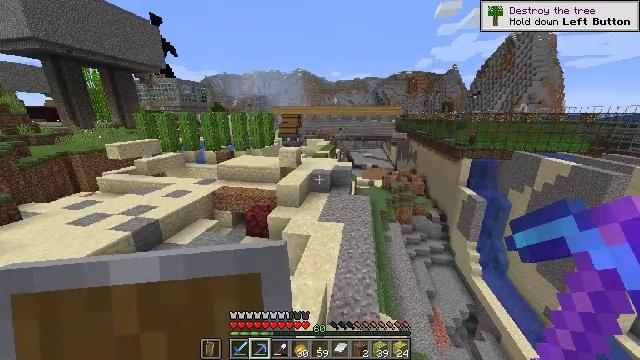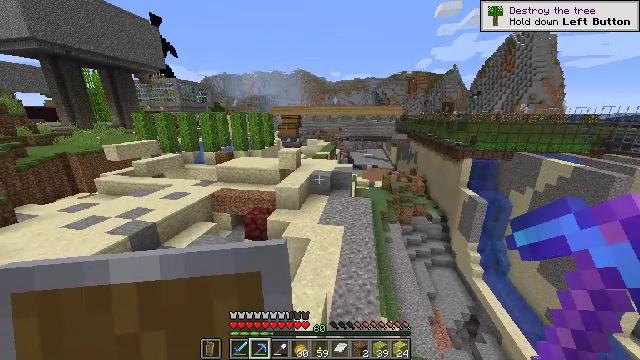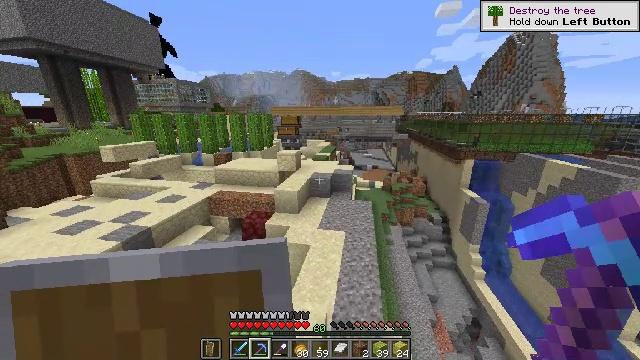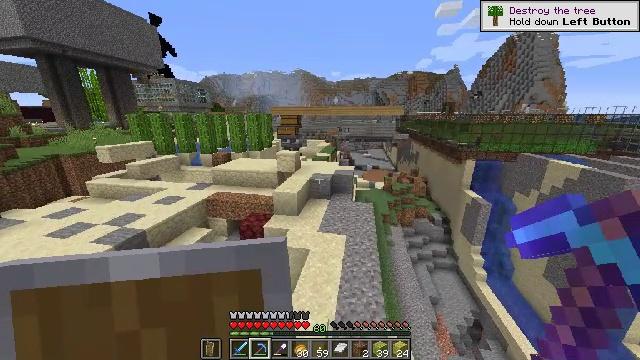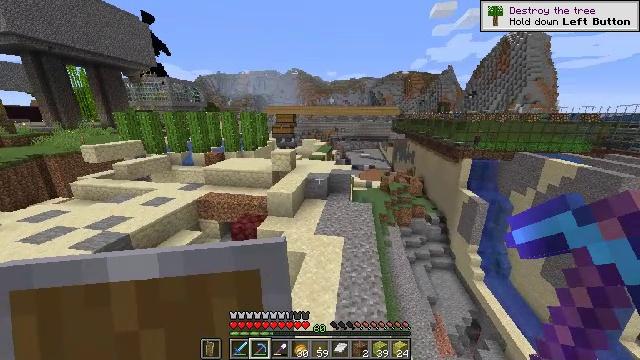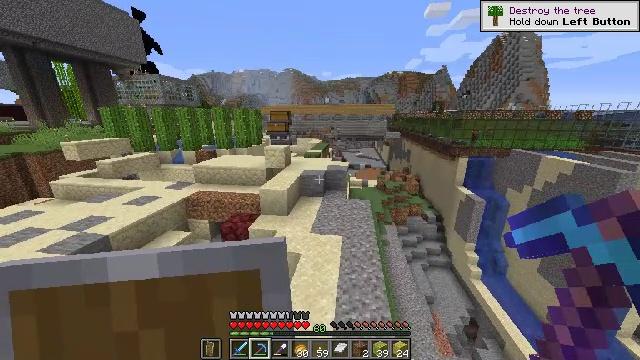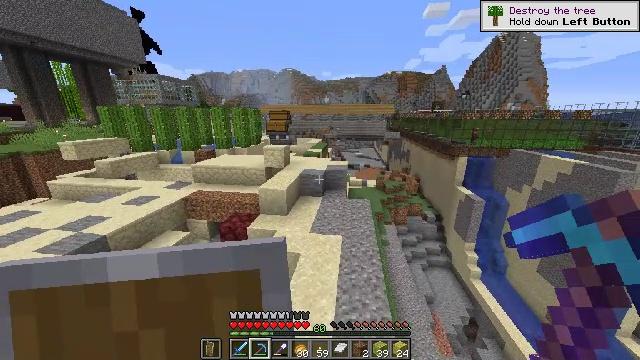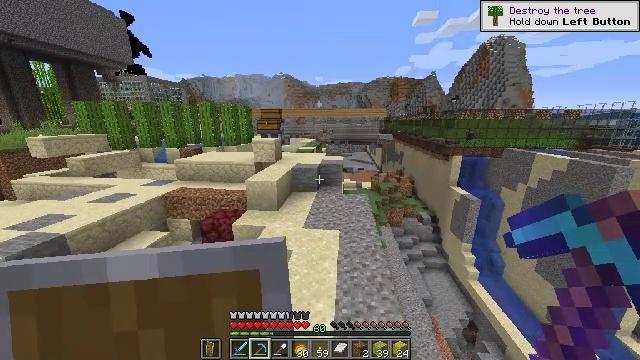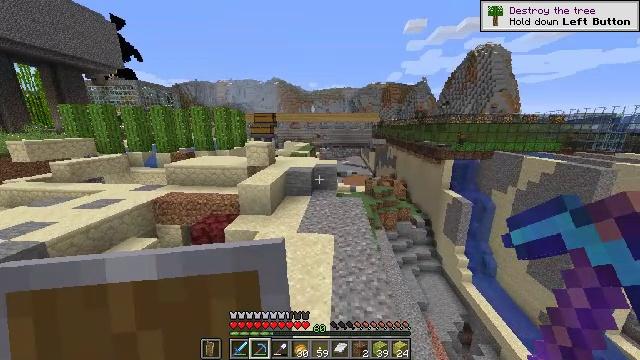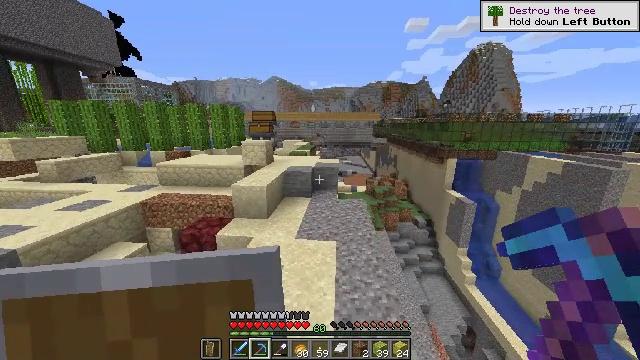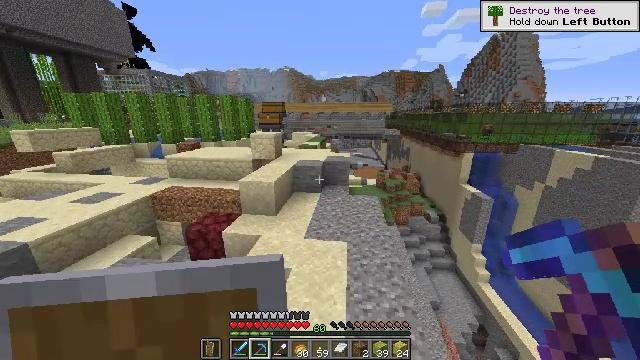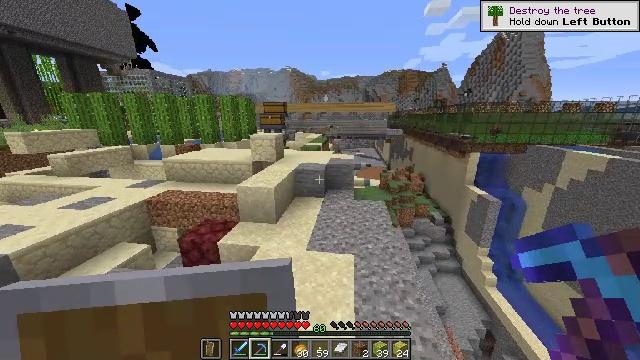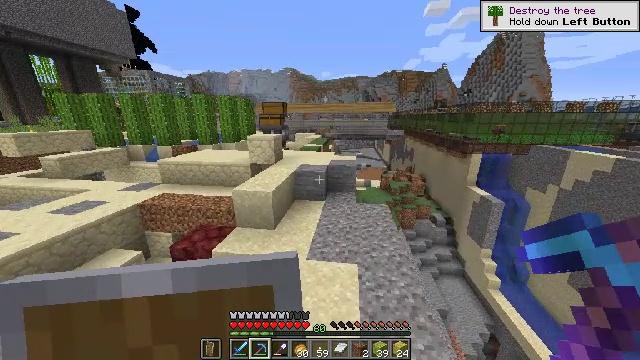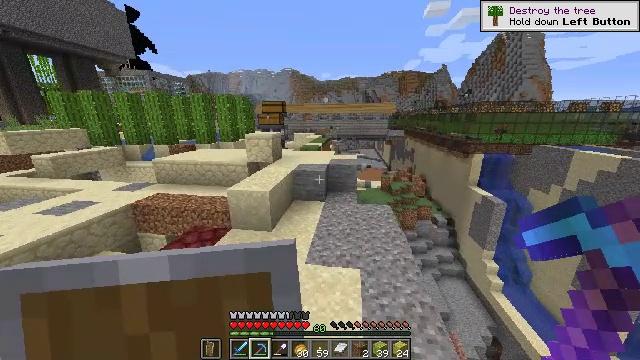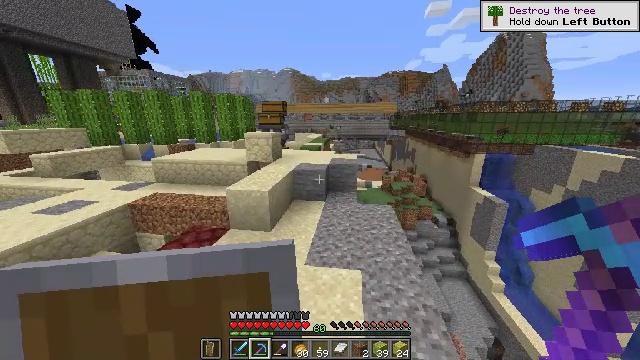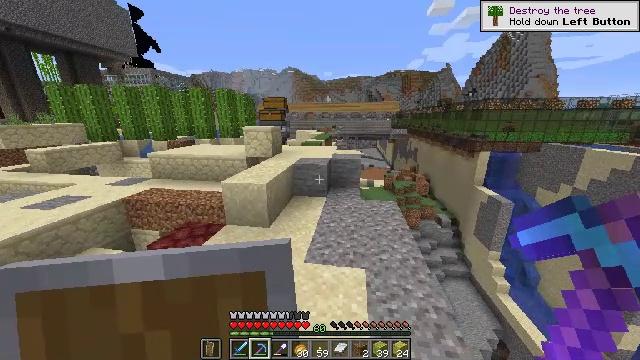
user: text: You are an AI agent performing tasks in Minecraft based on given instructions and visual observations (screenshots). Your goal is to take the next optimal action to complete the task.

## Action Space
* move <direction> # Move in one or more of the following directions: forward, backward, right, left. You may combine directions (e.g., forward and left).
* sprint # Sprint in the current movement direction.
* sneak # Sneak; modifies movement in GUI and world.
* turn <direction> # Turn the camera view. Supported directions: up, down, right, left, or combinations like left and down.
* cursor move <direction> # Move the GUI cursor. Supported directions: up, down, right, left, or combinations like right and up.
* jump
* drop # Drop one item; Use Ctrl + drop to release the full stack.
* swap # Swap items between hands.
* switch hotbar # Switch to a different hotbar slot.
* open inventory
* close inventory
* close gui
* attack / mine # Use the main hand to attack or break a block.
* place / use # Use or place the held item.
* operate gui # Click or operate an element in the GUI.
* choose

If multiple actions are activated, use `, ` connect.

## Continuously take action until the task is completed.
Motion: motion action
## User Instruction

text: Remove kelp and place it on the ground.
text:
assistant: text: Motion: move forward
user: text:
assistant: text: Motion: move forward
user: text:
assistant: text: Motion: move forward
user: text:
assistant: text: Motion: move forward, turn right
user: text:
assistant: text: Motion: move forward, turn right
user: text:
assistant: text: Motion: move forward
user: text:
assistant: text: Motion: move forward, turn right and up
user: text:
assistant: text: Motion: move forward, turn right and up
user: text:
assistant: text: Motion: move forward
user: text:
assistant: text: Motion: move forward, turn left and down
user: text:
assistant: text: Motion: move forward
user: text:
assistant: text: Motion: move forward
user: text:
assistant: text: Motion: move forward
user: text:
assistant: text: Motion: move forward
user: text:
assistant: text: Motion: move forward
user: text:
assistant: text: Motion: move forward
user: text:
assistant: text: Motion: move forward
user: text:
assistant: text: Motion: move forward
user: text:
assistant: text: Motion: move forward
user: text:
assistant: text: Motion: move forward
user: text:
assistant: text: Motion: move forward
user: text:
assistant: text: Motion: move forward
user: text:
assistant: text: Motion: move forward
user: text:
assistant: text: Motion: move forward
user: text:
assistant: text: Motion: move forward
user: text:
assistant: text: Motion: move forward
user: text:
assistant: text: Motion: move forward
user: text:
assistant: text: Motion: move forward
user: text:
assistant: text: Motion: move forward
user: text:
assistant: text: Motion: move forward, jump